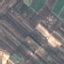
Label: PermanentCrop